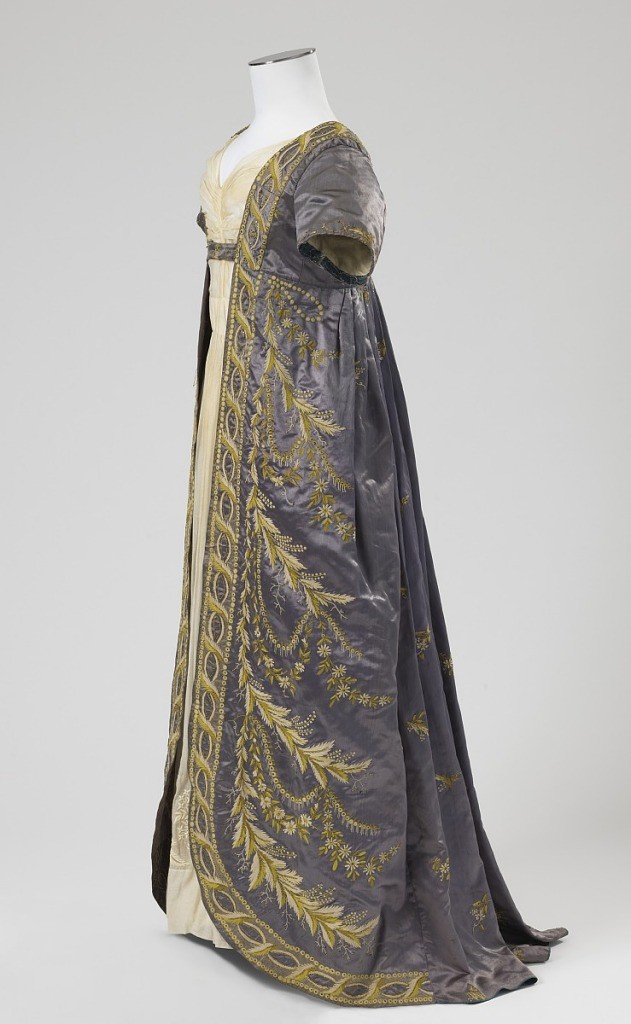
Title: Woman's dress
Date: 1803–1807
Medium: silk, metal Technique: satin, embroidered
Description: Gown of purple silk satin embroidered with a floral motif in tonal green silks and gold colored metal spangles and couched elements.